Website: ulta-beauty
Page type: account-selection
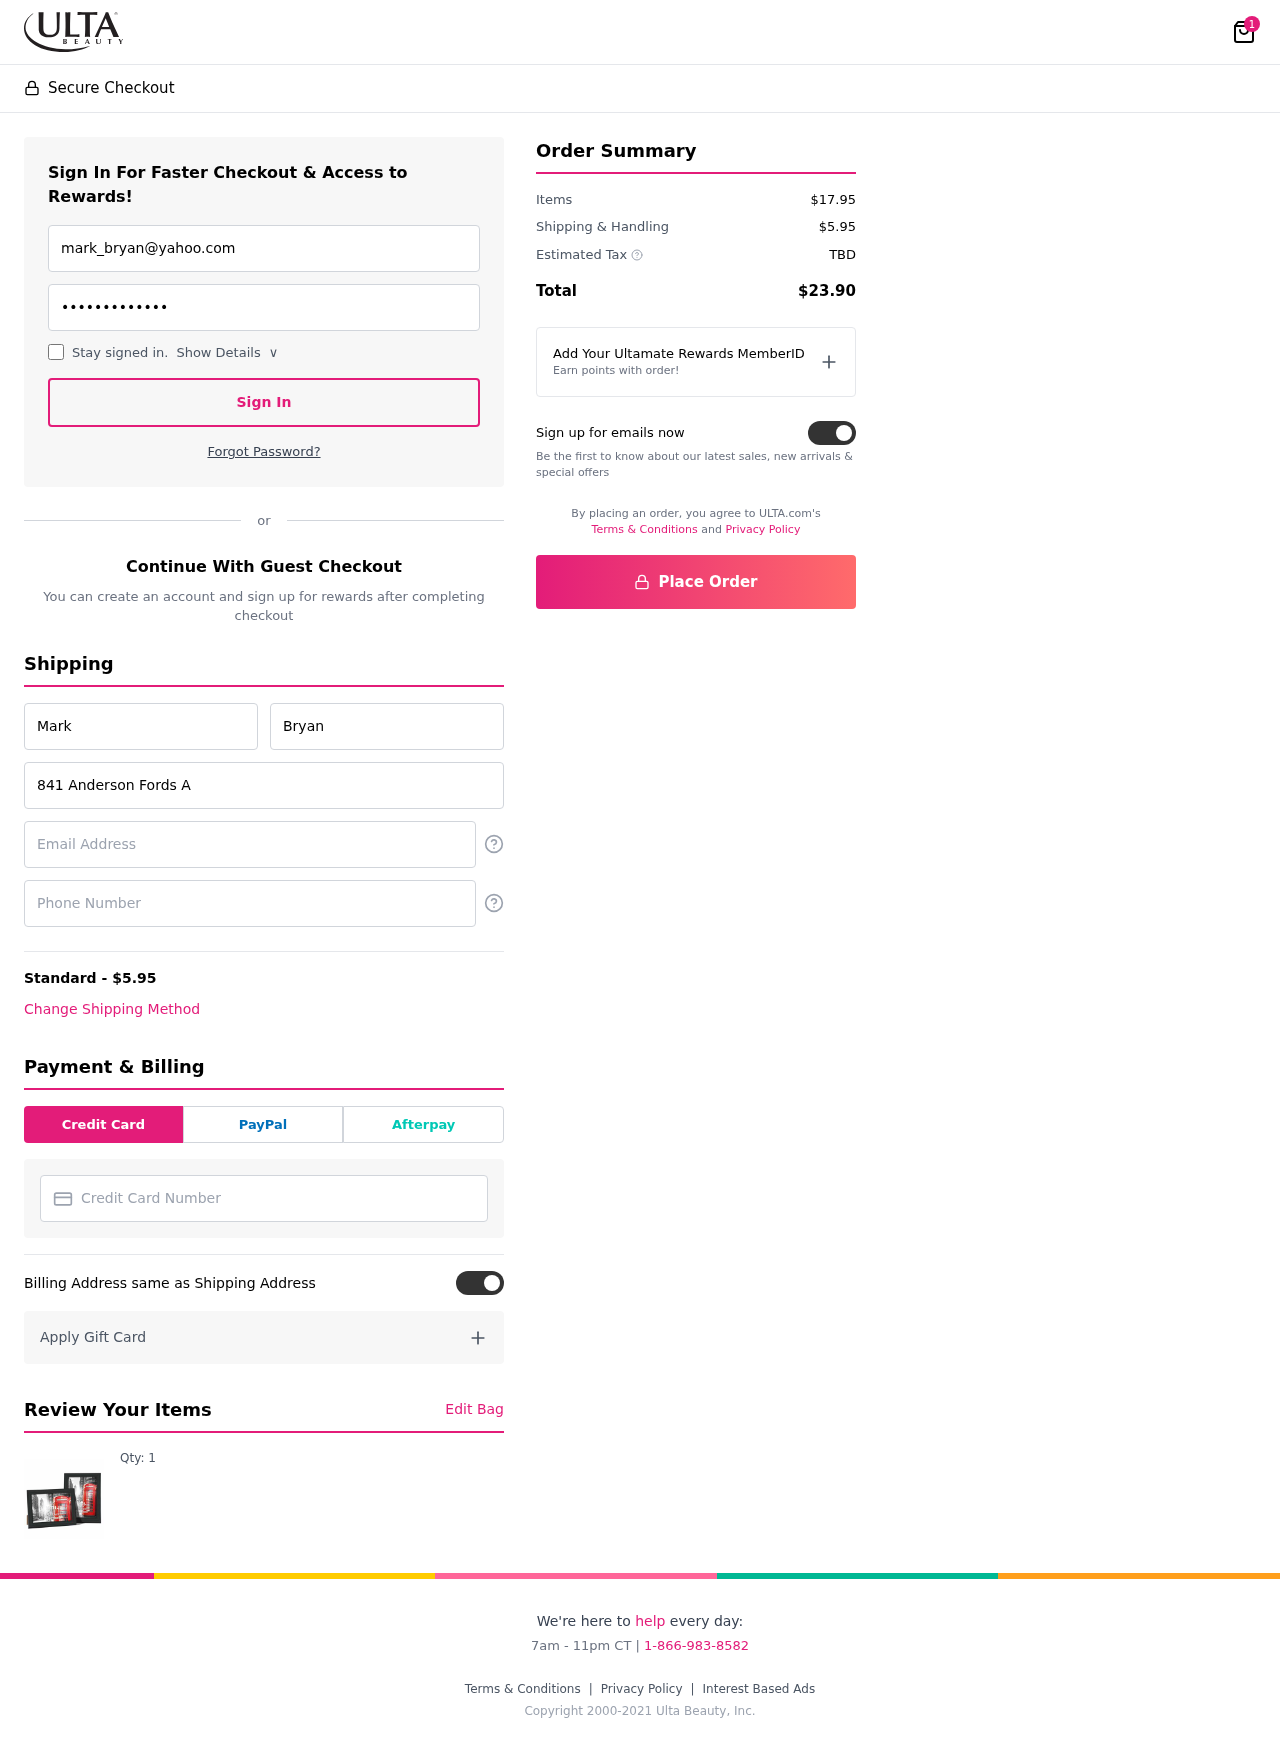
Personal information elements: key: PII_CARD_NUMBER
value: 5160 3039 5089 0726
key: PII_EMAIL
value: mark_bryan@yahoo.com
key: PII_EMAIL2
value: mark_bryan@yahoo.com
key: PII_FIRSTNAME
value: Mark
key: PII_LASTNAME
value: Bryan
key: PII_PHONE
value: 5684854054
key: PII_STREET
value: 841 Anderson Fords Apt. 510
Product elements: key: PRODUCT1_QUANTITY
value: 1
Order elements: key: ORDER_NUM_ITEMS
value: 1
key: ORDER_SHIPPING_COST
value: $5.95
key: ORDER_SUBTOTAL
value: $17.95
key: ORDER_TAX
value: TBD
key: ORDER_TOTAL
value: $23.90